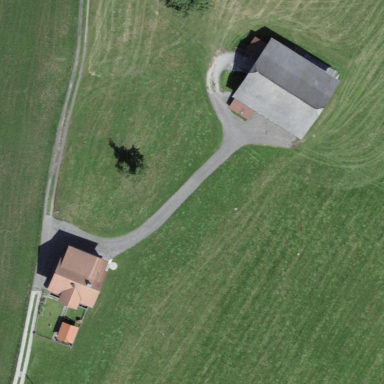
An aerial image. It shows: Farmyard area.